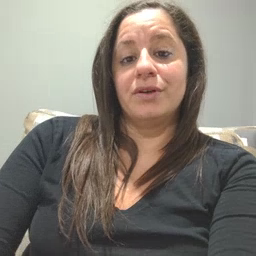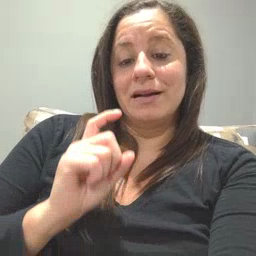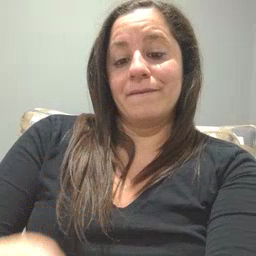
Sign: gift